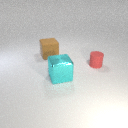
large brown rubber cube to the left of large cyan metal cube